Field crop: maize
Growth stage: 2
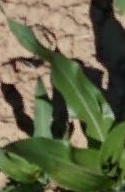
Species: maize